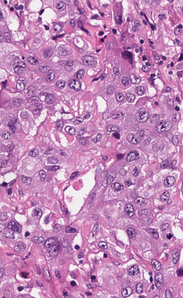
Tumor epithelial tissue: yes
Tumor-associated stroma tissue: no
Normal tissue: no